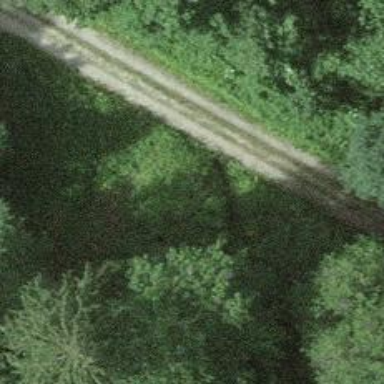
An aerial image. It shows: Track road with grade3 tracktype.